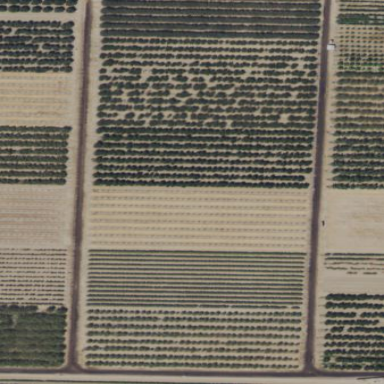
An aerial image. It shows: Orchard.